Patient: sex M, age 58
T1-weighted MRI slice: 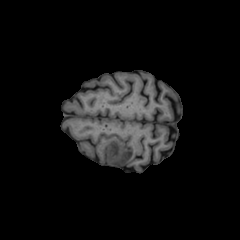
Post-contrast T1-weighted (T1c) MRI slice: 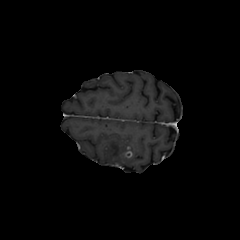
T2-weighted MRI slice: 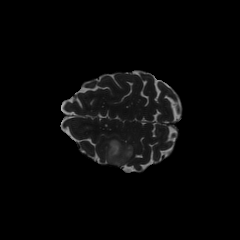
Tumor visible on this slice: yes
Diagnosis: Glioblastoma, IDH-wildtype
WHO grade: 4